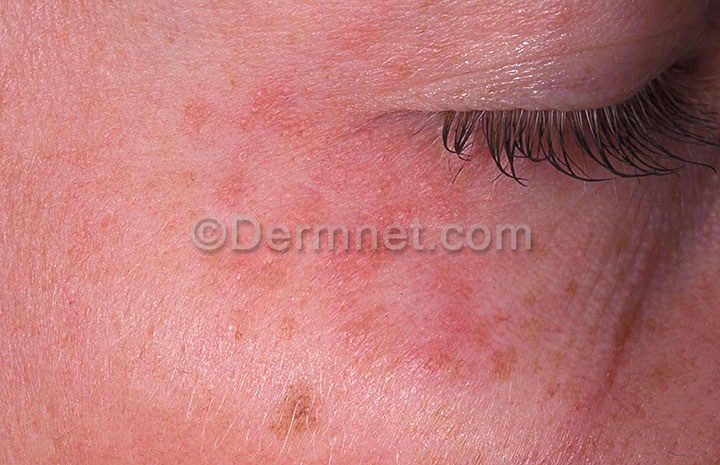
Disease: Acne and Rosacea Photos